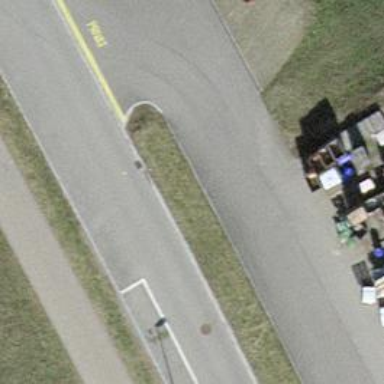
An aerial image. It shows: Asphalt alley road designated as service road.